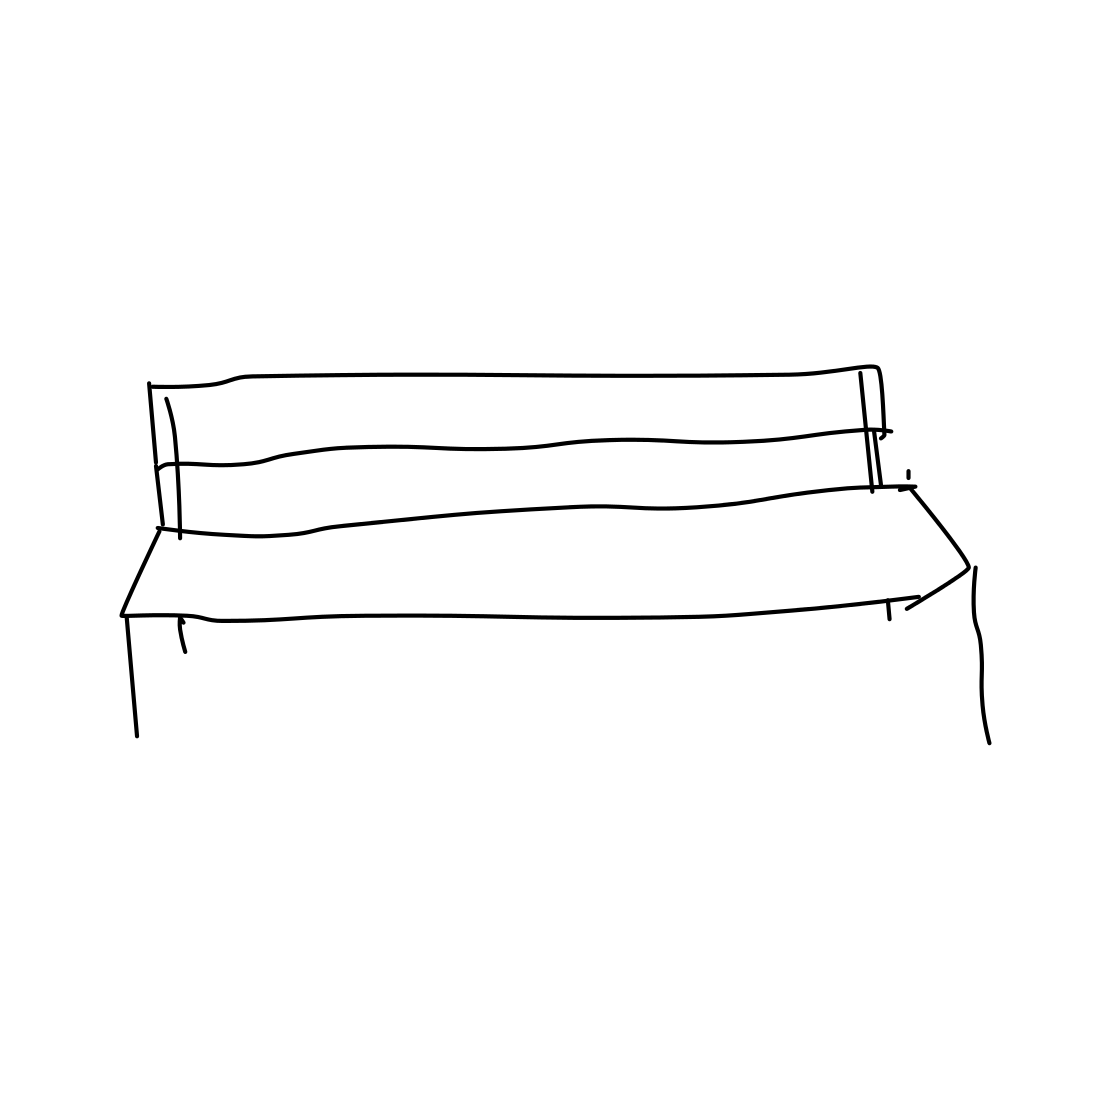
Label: bench